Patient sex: F
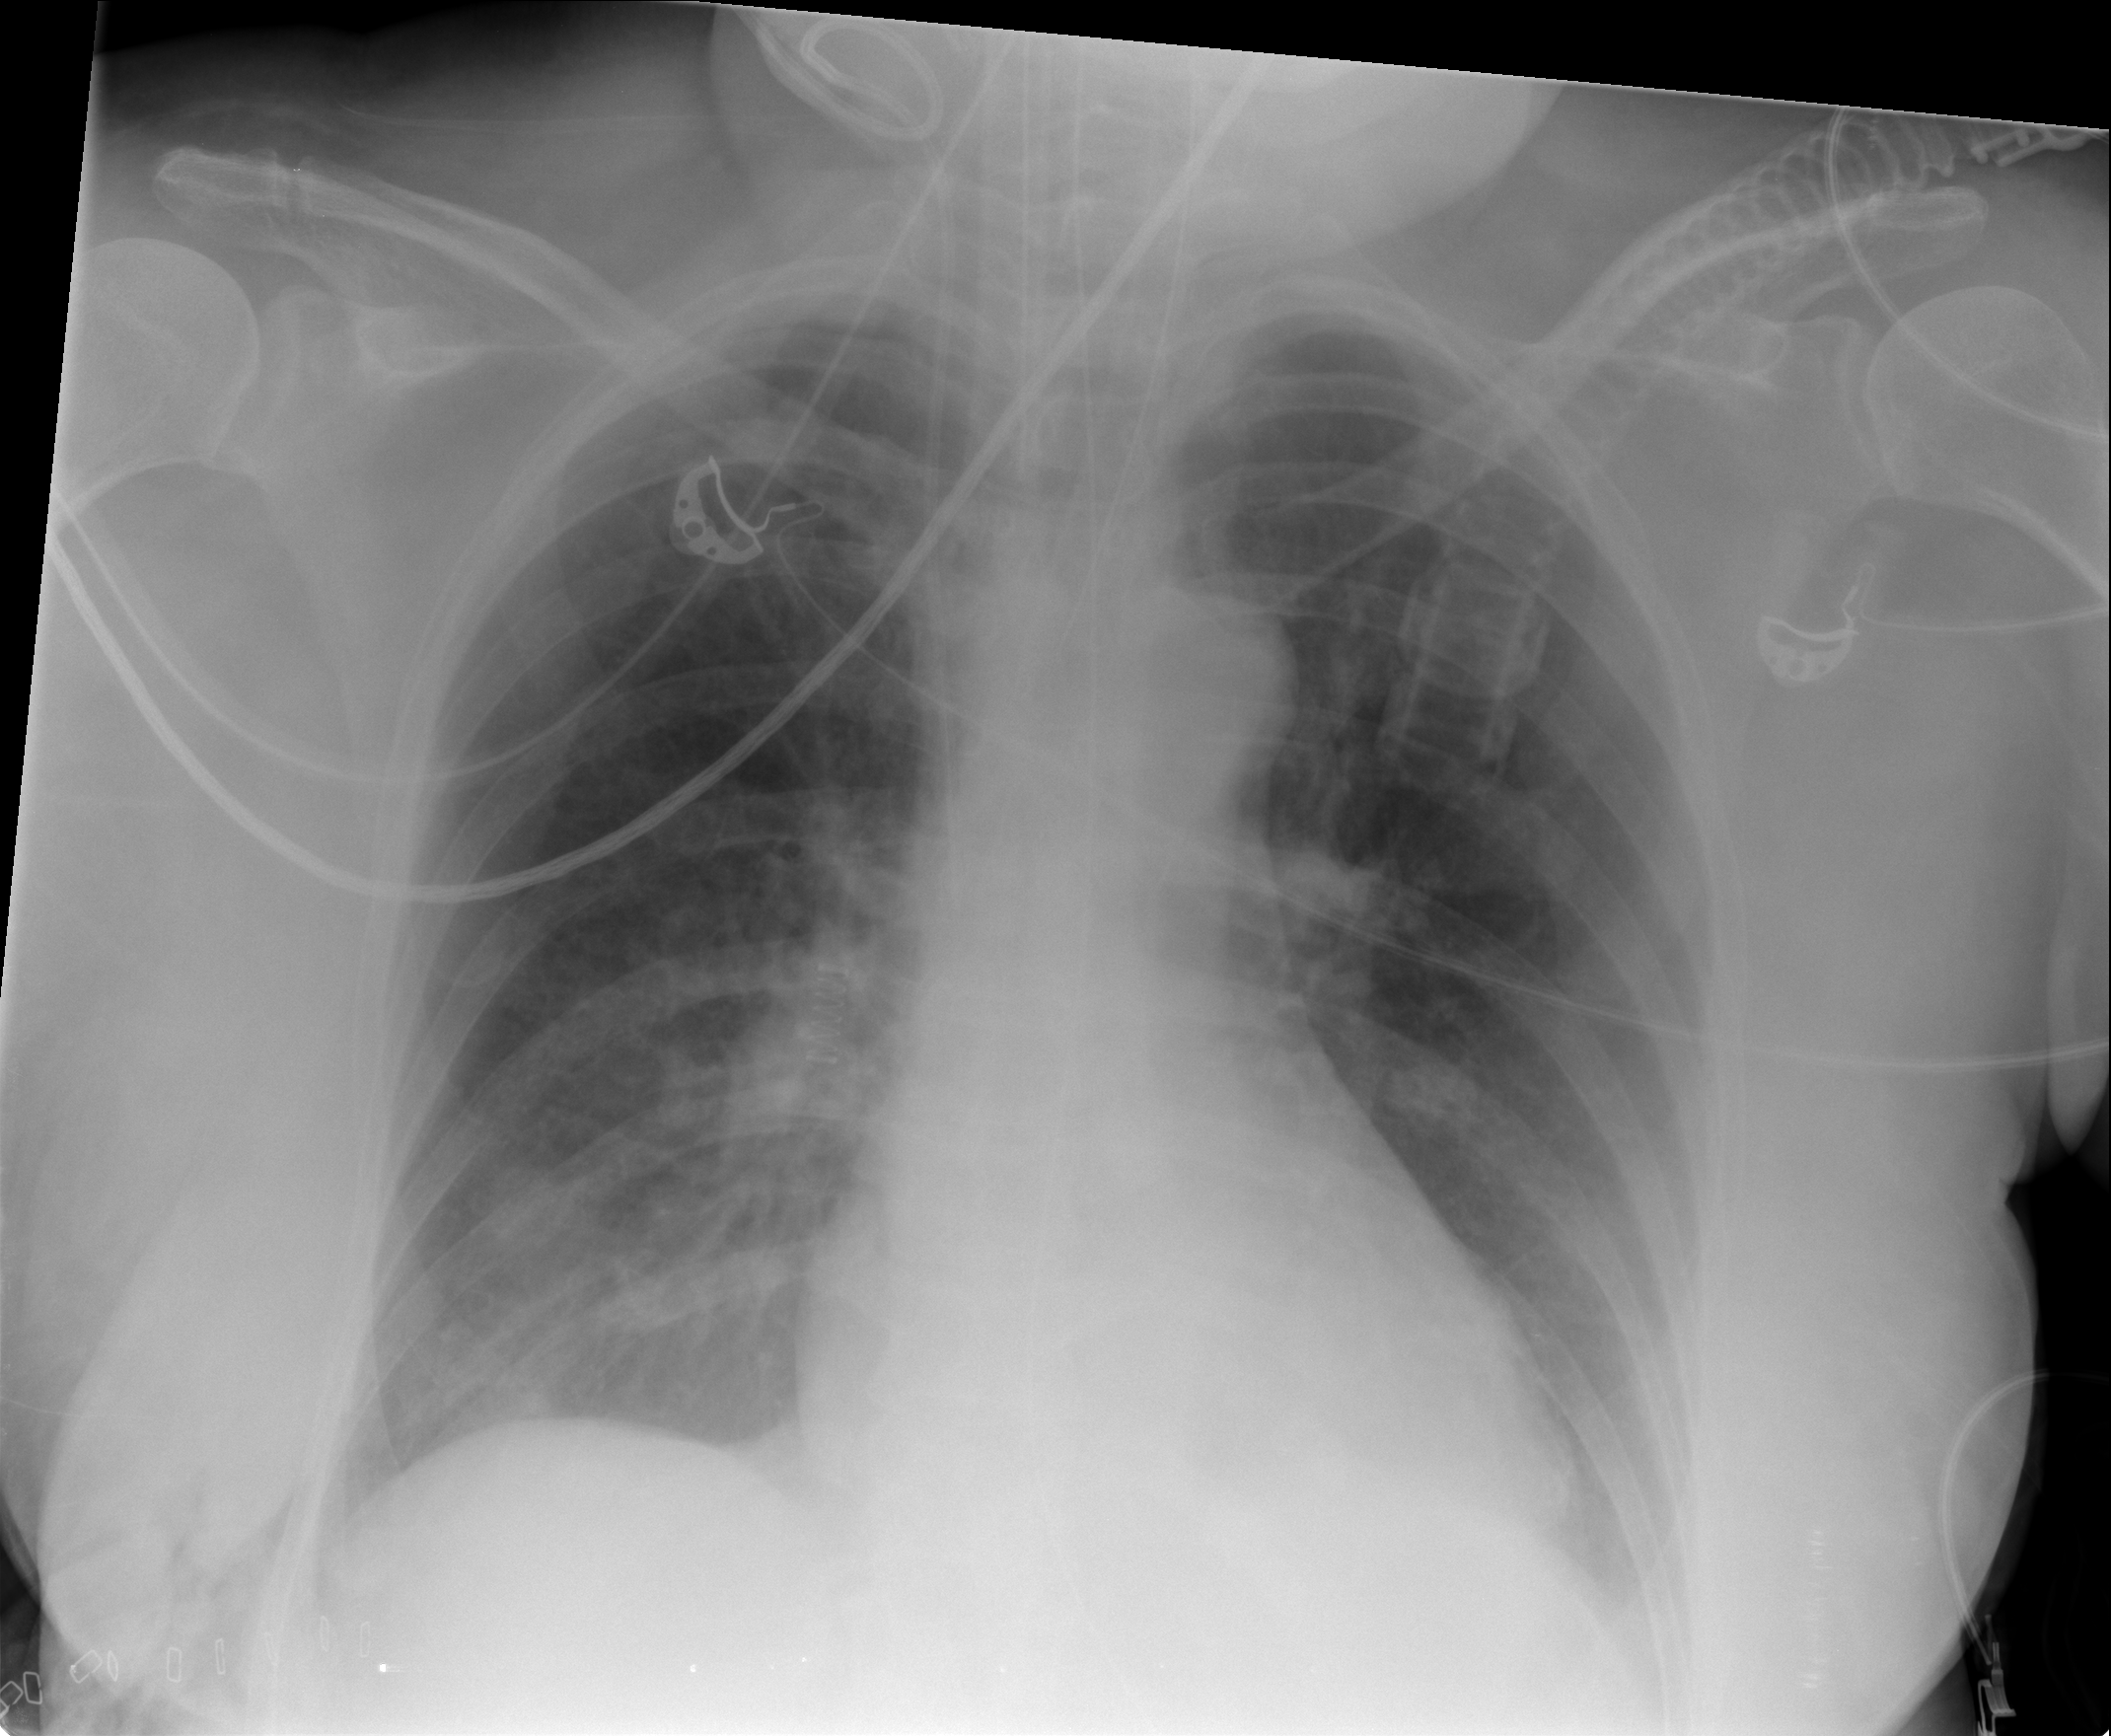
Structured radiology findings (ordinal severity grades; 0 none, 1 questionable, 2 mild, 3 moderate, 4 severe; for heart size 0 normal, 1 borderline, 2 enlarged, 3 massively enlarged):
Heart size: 0
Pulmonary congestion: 0
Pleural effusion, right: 0
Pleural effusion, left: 0
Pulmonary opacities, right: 0
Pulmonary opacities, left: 0
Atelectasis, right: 0
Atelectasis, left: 2